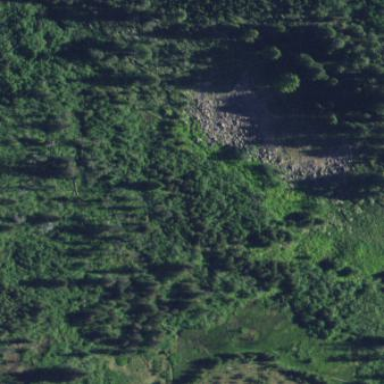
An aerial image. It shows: Natural scree.